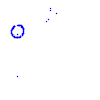
Particle: proton